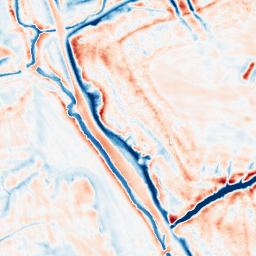
Category: edge_preserving
Decomposition family: bilateral
Decomposition parameters: d: 21
sigma_color: 150
sigma_space: 150
Upsampling method: sinc_hamming
Upsampling parameters: scale: 2
kernel_size: 4
Upsampling scale: 2